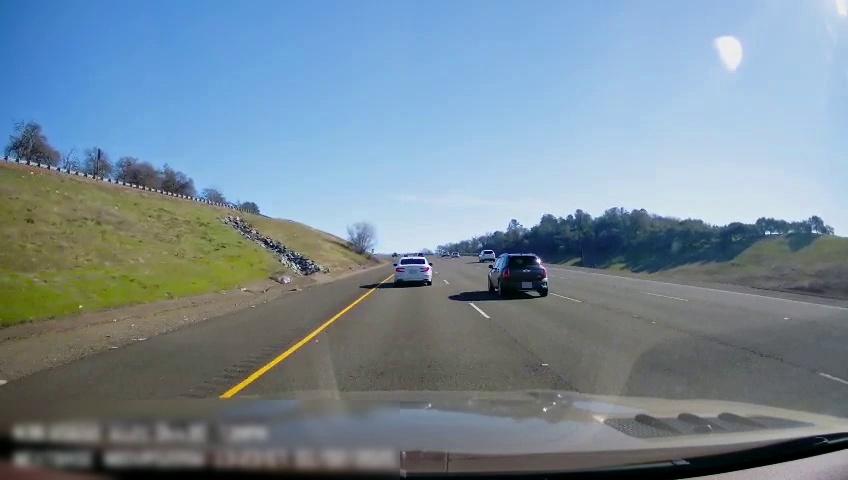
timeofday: Day
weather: Sunny
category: Drivable Space
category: Vehicles | SUV
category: Vehicles | Car
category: Vehicles | SUV
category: Lanes | Current Lane
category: Lanes | Current Lane
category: Lanes | Alternate Lane
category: Lanes | Alternate Lane
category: Lanes | Alternate Lane